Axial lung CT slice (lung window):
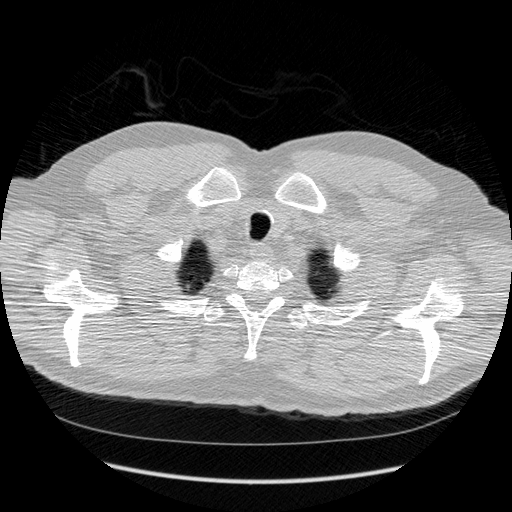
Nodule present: no